Question: Find the minimum number of moves required to get from the Tower of Hanoi state described in the figure to the completed state
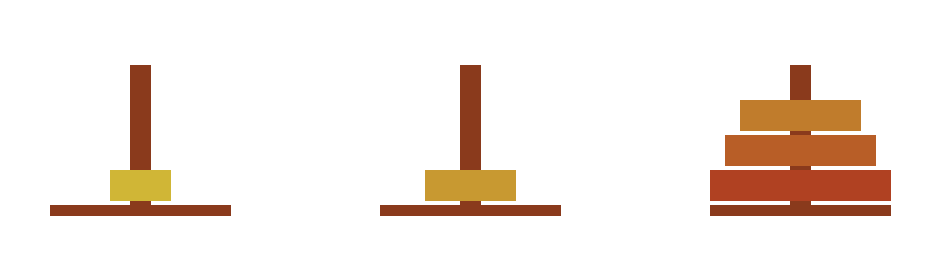
Answer: 2